Field crop: maize
Growth stage: 1
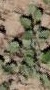
Species: convolvulus